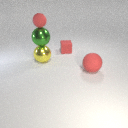
small red rubber cube to the left of large red rubber sphere